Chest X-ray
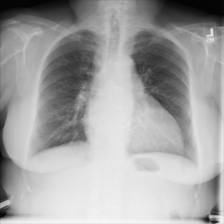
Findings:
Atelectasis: negative
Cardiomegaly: positive
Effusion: negative
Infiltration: negative
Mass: negative
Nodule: negative
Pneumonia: negative
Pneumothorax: negative
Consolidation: negative
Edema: negative
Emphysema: positive
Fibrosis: negative
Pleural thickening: negative
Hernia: negative